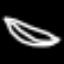
Label: leaf